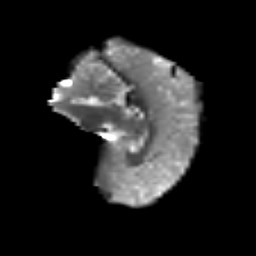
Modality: T2w
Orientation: sagittal
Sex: male
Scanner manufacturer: siemens
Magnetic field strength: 3 T
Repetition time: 5 s
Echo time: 0.071 s